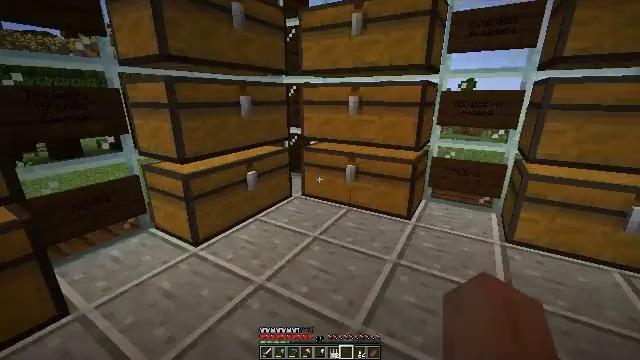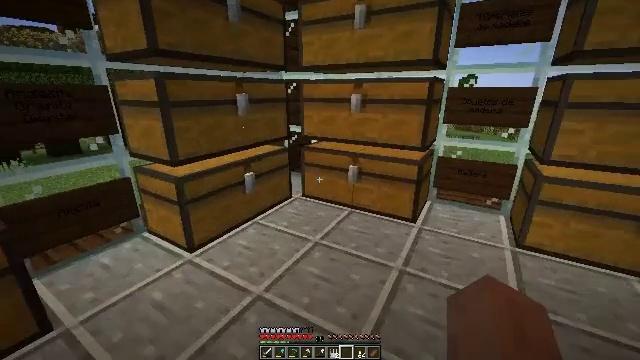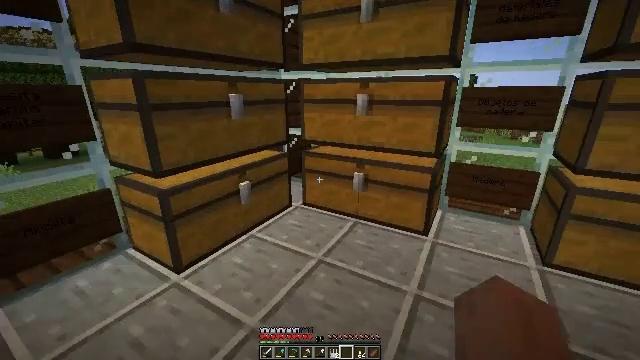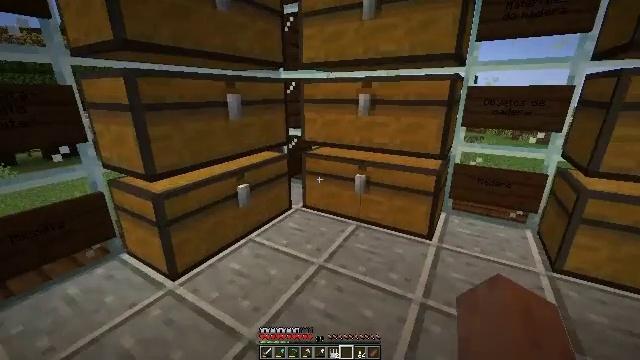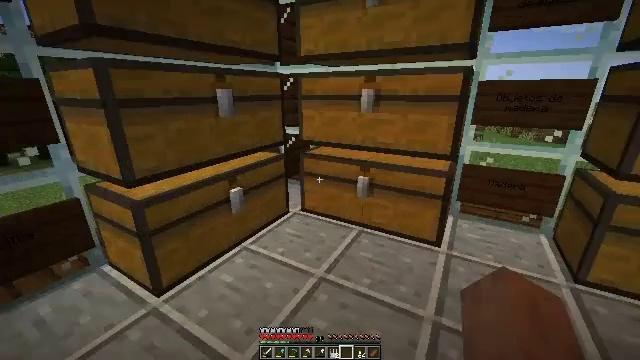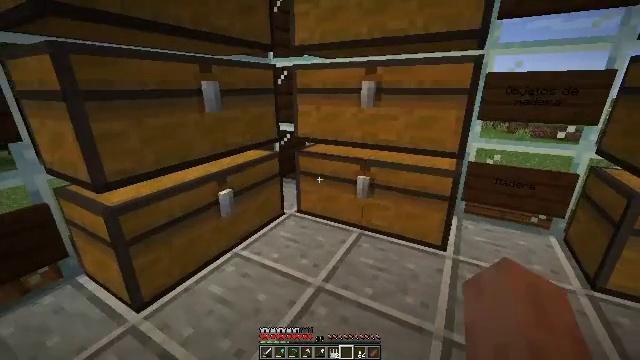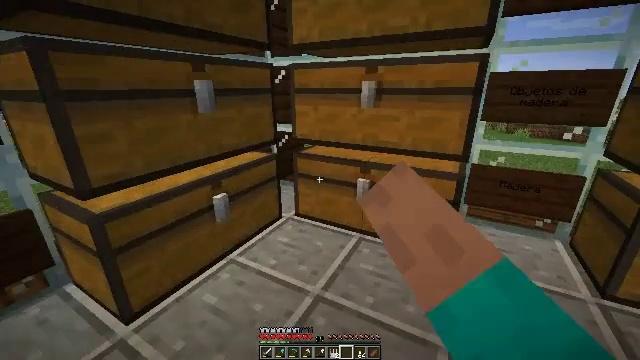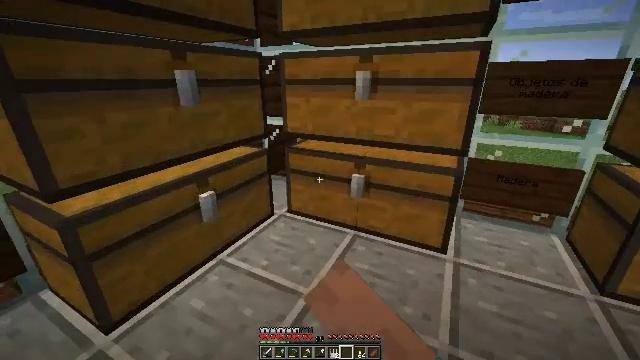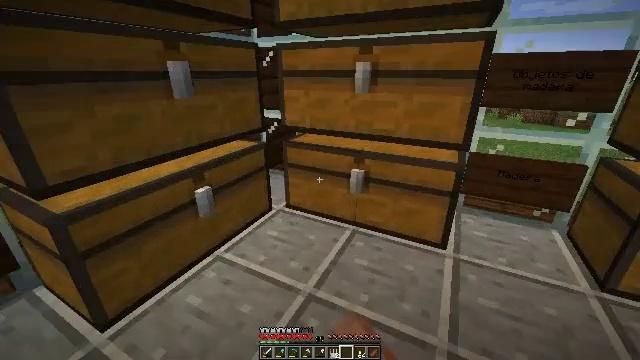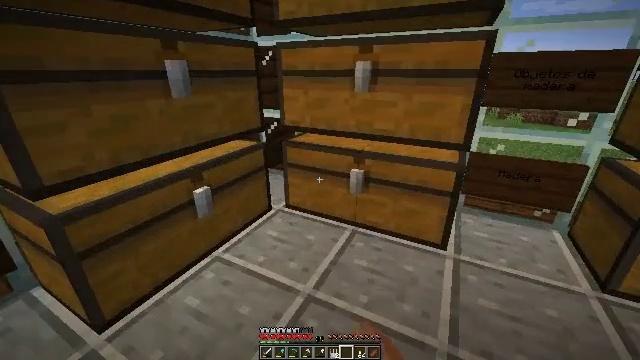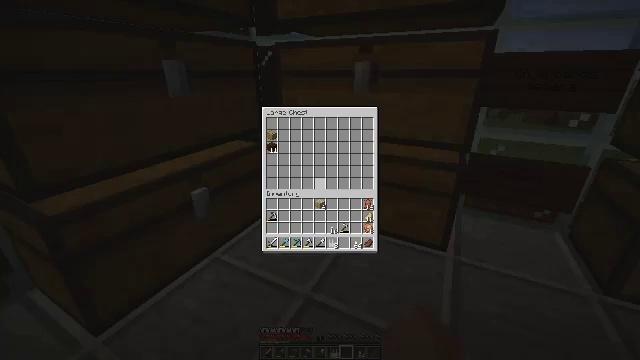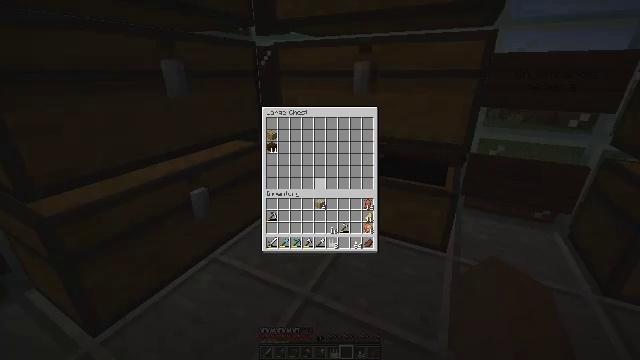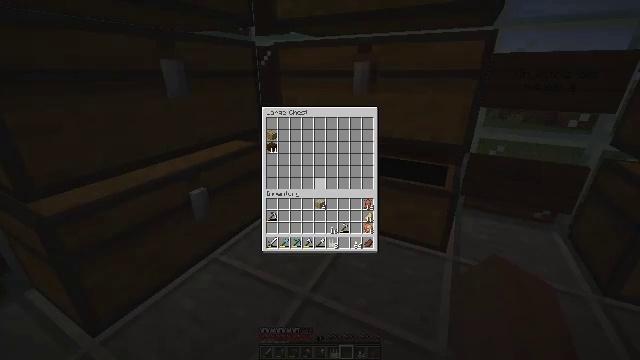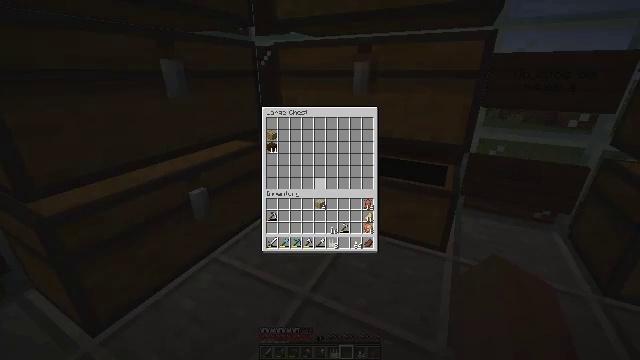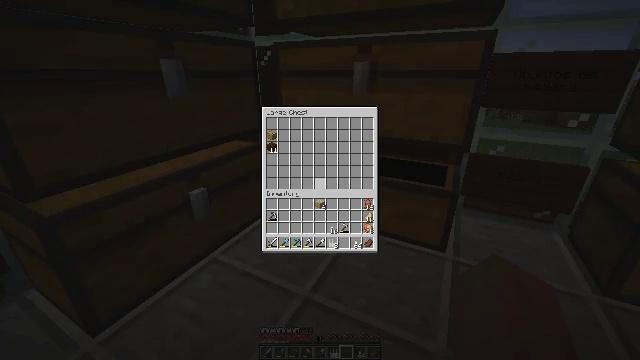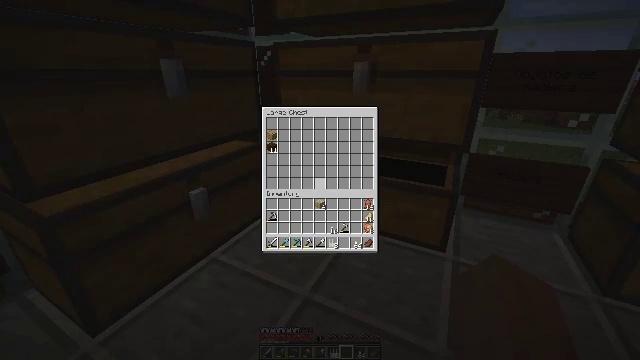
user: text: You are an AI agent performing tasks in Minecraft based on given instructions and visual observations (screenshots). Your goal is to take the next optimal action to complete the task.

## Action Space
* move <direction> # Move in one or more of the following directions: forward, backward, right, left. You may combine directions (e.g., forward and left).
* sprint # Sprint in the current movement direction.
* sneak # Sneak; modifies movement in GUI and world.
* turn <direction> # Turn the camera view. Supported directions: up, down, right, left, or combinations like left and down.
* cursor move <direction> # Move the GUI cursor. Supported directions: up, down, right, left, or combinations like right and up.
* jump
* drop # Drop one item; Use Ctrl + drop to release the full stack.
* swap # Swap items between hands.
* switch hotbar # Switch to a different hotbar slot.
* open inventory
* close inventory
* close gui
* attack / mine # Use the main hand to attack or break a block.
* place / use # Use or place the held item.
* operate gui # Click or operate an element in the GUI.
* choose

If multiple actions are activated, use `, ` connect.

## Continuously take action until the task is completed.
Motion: motion action
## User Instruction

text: Open the crafting table to create a stone button.
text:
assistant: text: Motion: move forward
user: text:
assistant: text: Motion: move forward
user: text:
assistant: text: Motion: move forward
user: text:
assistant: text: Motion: move forward
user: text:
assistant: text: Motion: move forward, use / place
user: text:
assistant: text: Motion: use / place
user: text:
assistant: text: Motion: turn right and down, use / place
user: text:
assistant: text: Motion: turn down, use / place
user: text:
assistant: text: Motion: no_op
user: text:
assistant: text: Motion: no_op
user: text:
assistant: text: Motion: no_op
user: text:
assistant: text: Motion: no_op
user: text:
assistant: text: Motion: no_op
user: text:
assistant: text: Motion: no_op
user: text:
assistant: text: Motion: no_op
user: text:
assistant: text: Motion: no_op
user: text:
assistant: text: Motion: no_op
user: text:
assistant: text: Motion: no_op
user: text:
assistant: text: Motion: turn down
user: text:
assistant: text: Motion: turn down
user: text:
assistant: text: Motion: sneak
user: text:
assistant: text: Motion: sneak
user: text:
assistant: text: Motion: sneak
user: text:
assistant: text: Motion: sneak
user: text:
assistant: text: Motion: sneak, attack / mine
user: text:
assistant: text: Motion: sneak, attack / mine
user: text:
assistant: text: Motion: sneak, attack / mine
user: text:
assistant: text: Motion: sneak
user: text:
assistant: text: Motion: sneak, turn left
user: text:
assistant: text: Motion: sneak, turn left